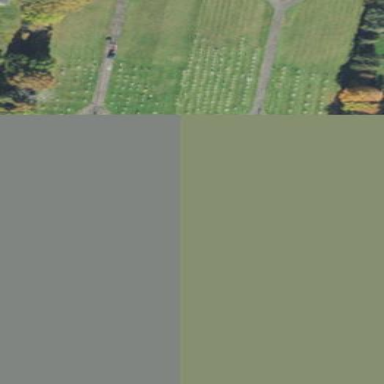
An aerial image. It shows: Cemetery area categorized as cemetery.